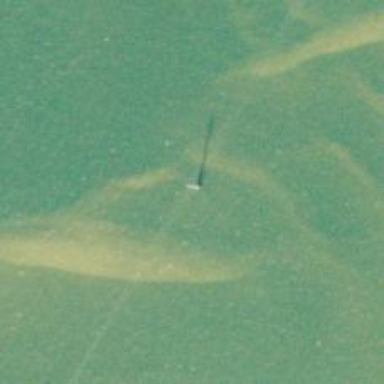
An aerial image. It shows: Power pole.